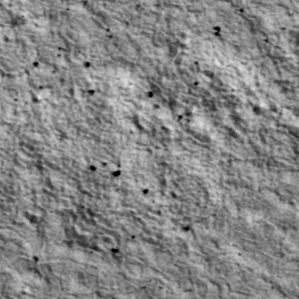
Label: non_frost